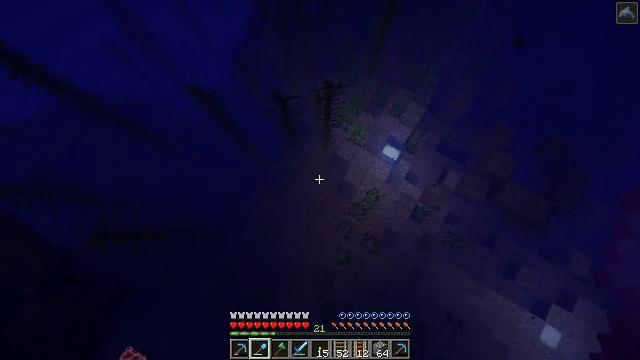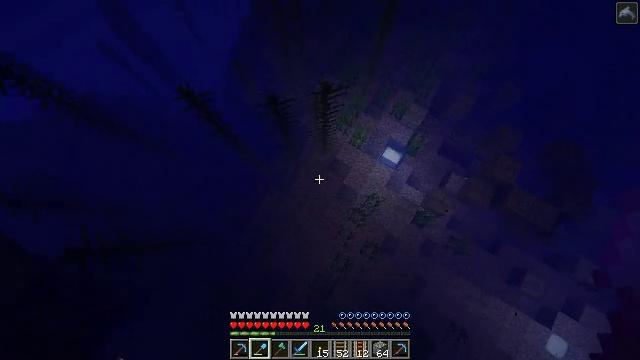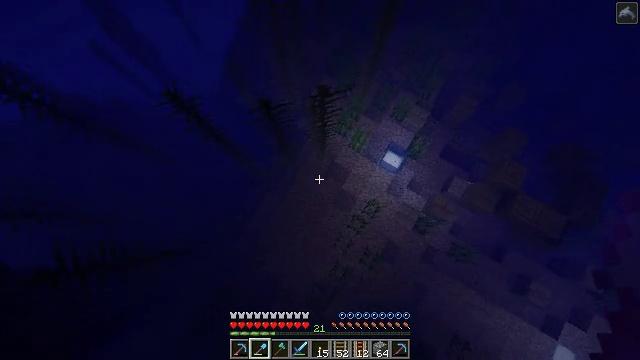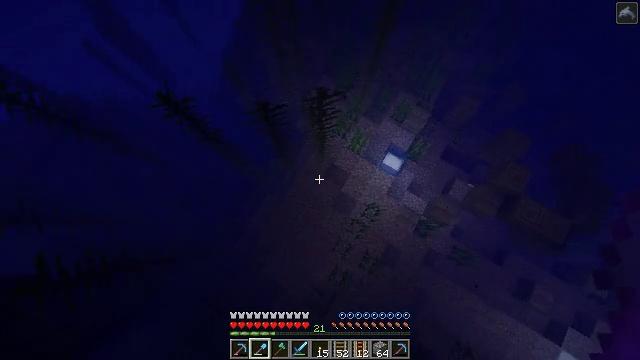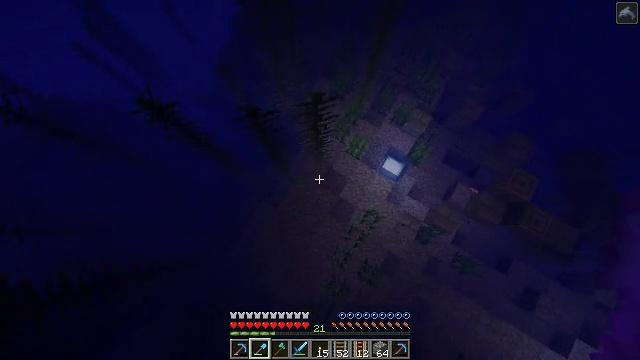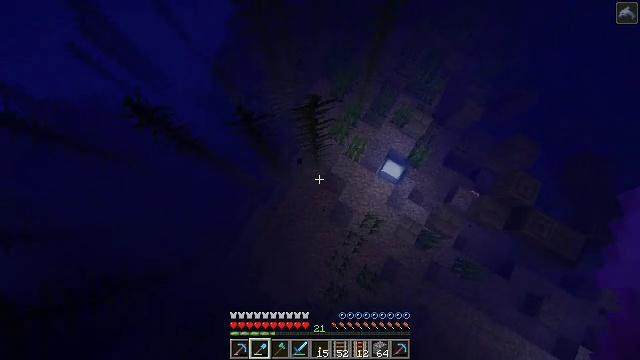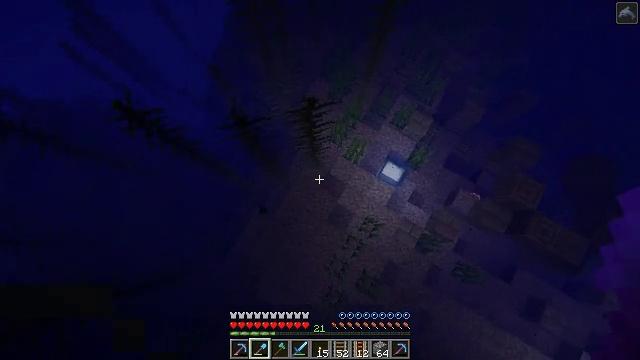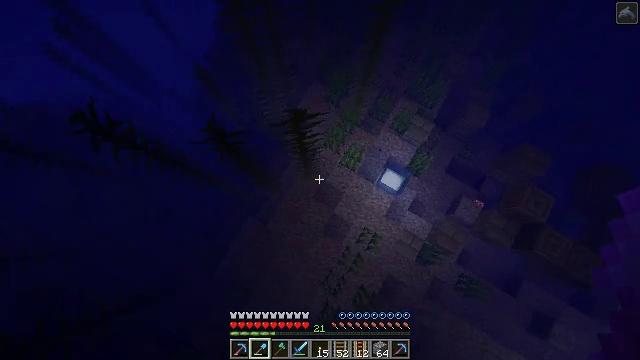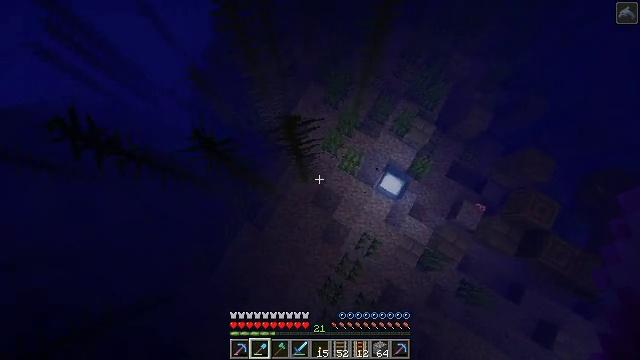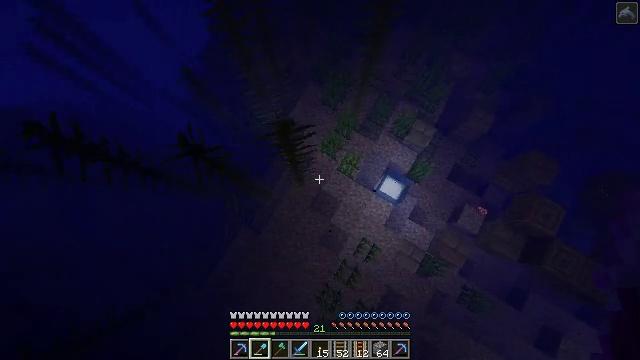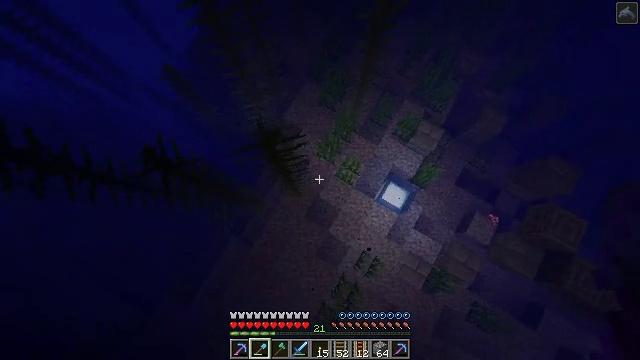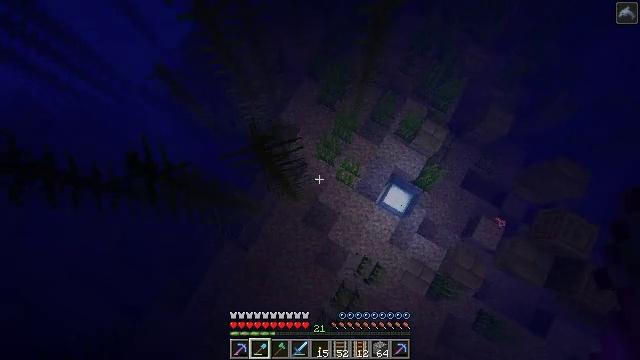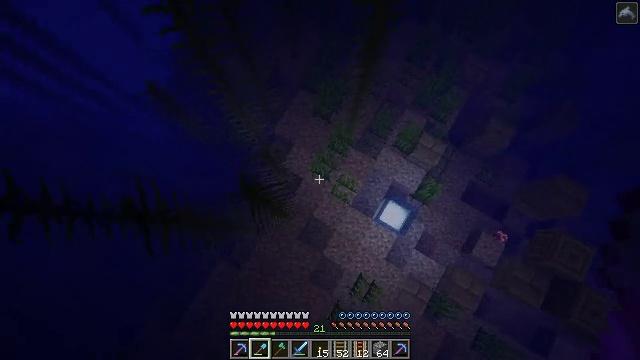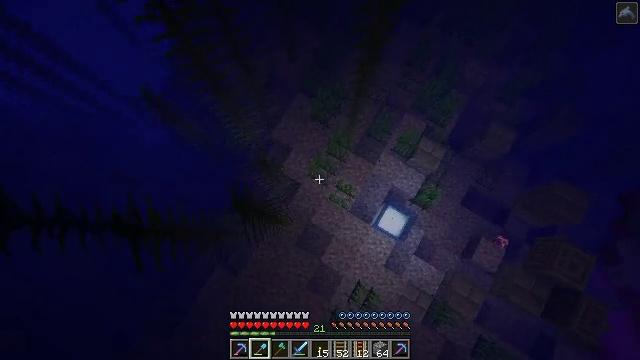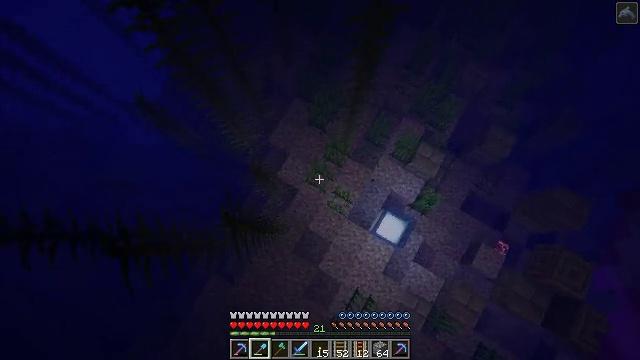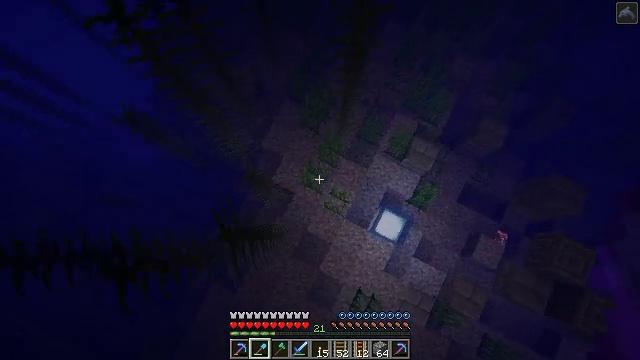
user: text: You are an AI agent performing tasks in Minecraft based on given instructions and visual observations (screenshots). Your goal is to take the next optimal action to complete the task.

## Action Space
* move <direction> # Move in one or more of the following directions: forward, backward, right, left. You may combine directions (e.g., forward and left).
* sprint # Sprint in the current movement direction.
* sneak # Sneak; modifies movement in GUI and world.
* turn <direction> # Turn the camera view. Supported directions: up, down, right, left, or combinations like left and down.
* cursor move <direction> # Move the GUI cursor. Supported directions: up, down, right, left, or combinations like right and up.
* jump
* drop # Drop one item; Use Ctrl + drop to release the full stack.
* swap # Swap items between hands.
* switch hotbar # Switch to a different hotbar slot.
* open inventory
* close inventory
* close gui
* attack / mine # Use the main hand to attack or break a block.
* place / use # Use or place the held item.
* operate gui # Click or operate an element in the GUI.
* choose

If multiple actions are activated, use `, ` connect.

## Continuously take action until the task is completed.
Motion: motion action
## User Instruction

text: Harvest the sea lantern from its structure.
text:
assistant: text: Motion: move forward and move right, sprint
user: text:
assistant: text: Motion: move forward and move right, sprint
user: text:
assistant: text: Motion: move forward and move right, sprint
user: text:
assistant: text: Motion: move forward and move right, sprint
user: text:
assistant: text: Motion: move forward and move right, sprint
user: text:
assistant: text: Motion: move forward and move right, sprint
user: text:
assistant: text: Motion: move forward, sprint
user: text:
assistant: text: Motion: move forward, sprint
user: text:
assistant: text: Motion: sprint
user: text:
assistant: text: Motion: sprint
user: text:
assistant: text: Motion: sprint
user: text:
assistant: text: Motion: sprint
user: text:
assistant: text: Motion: sprint
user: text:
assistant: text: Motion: no_op
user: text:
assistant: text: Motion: turn right
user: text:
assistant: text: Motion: turn right
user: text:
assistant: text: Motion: turn right
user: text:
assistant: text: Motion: turn right
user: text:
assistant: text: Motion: turn right and down
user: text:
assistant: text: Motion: turn right and down
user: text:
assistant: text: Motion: turn right
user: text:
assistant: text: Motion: turn right
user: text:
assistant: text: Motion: move forward
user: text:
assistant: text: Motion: move forward
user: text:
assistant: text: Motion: move forward
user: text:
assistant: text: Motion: move forward, turn right and up
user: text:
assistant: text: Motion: move forward, turn right and up
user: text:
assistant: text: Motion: move forward, turn right
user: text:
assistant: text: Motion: move forward, turn right
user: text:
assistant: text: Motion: move forward, turn right